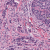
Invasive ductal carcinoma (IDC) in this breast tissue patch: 1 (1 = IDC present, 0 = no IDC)